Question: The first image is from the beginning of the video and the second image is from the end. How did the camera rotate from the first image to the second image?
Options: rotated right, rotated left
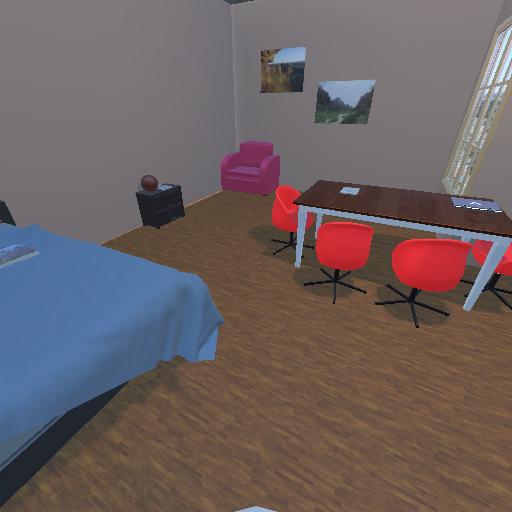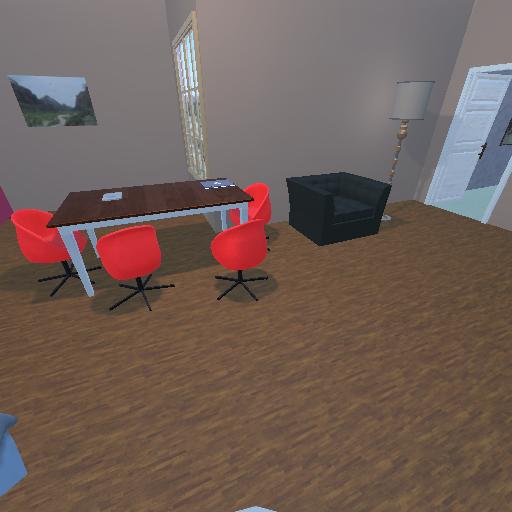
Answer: rotated right